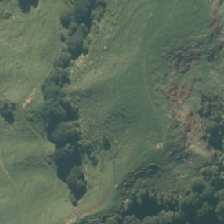
Land cover: high_producing_grassland